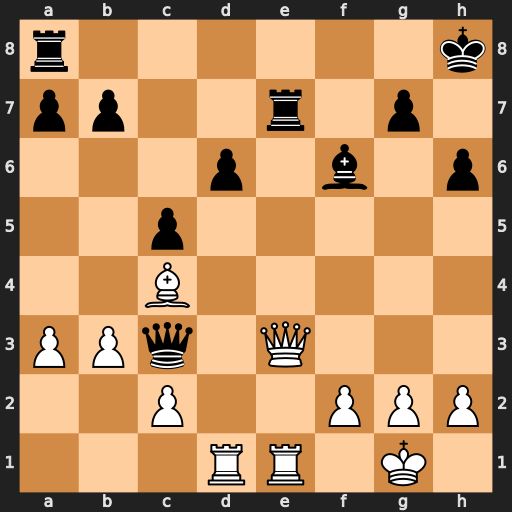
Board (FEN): r6k/pp2r1p1/3p1b1p/2p5/2B5/PPq1Q3/2P2PPP/3RR1K1
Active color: w
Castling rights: -
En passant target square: -
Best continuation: Qxc3 Bxc3 Rxe7